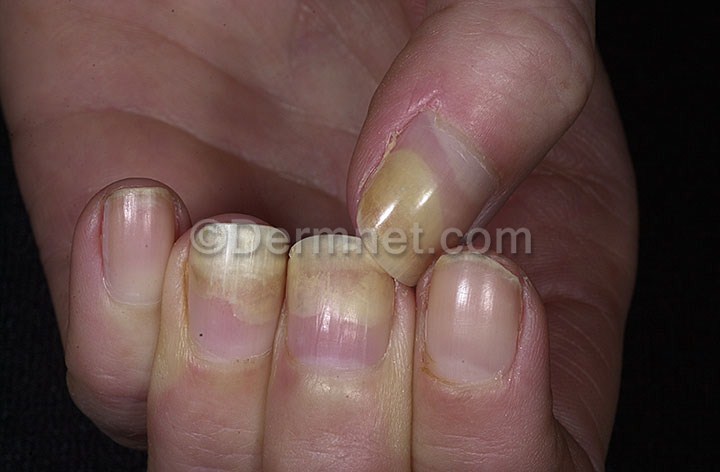
Disease: Nail Fungus and other Nail Disease